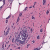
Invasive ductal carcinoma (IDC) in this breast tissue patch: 0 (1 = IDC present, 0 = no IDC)